Interaction volume radius: 10 \u00c5
Interaction volume height: 25 \u00c5
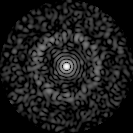
Disorder parameter: 0.8222